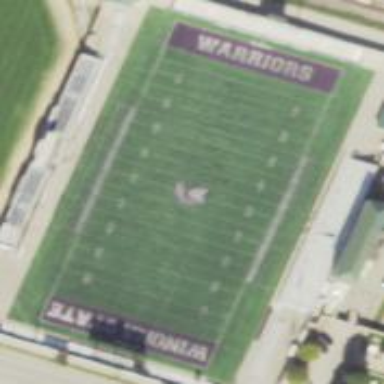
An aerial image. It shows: American football pitch.